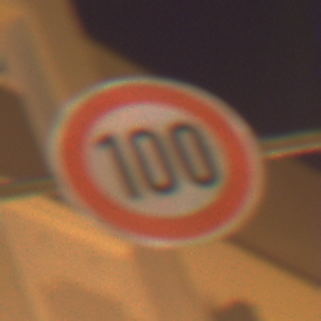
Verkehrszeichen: Geschwindigkeit100
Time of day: Night
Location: Outdoor (Urban)
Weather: Clear
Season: NotSpecified
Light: Artificial